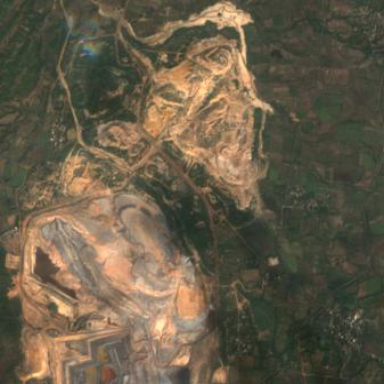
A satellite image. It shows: Spoil heap that is man-made.